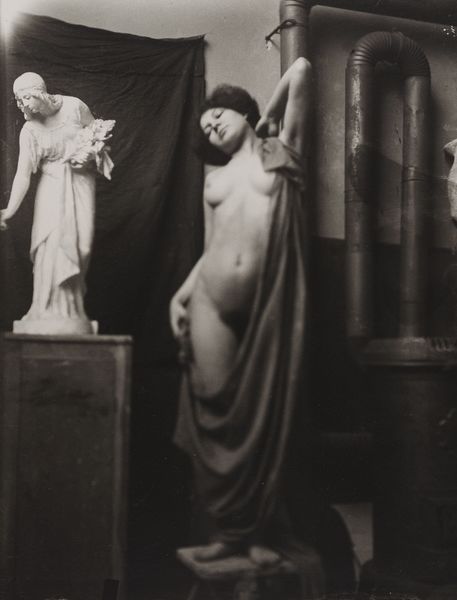
Titel: Aktstudie
Künstler: Heinrich Zille
Standort: Hamburg
Institution: Museum für Kunst und Gewerbe Hamburg
Schlagwörter: akt, frau, silber, gesten, portrait, figur, skulptur, frauenakt, atelier, mimik, plastik, foto, fotografie, photographie, posen, photo, werkstatt, bildhauerkunst, lichtbild, aktdarstellung, atelierfotografie, silbergelatine, studiofotografie, aktfotografie, weibliche, atelierphotographie, aktphotographie, brom, bildwerke, angewandte und bildende kunst, hessische systematik, porträt, silbergelatinepapier, bromsilbergelatinepapier, entwicklungspapier, gelatinepapier, schwarzweißpositivverfahren, silbersalzverfahren, schwarzweißfotografie